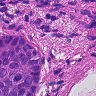
Metastatic tissue present: yes